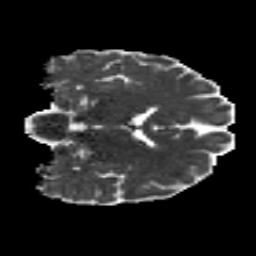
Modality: MD
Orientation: coronal
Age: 29
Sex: female
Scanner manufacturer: siemens
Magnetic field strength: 3 T
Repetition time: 8.8 s
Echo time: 0.085 s